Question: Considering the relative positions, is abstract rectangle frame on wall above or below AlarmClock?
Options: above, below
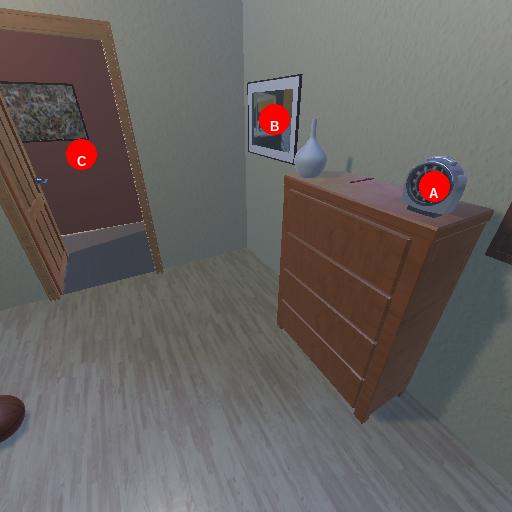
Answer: above